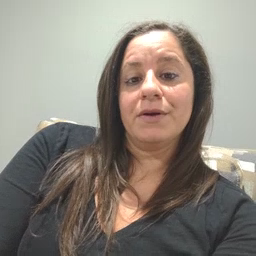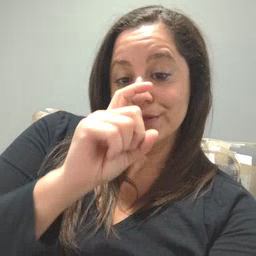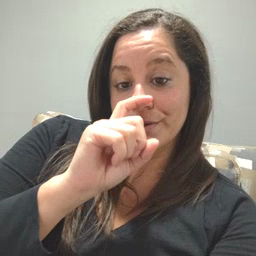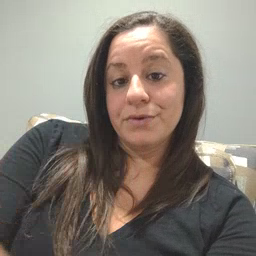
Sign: doll